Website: macys
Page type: gifting
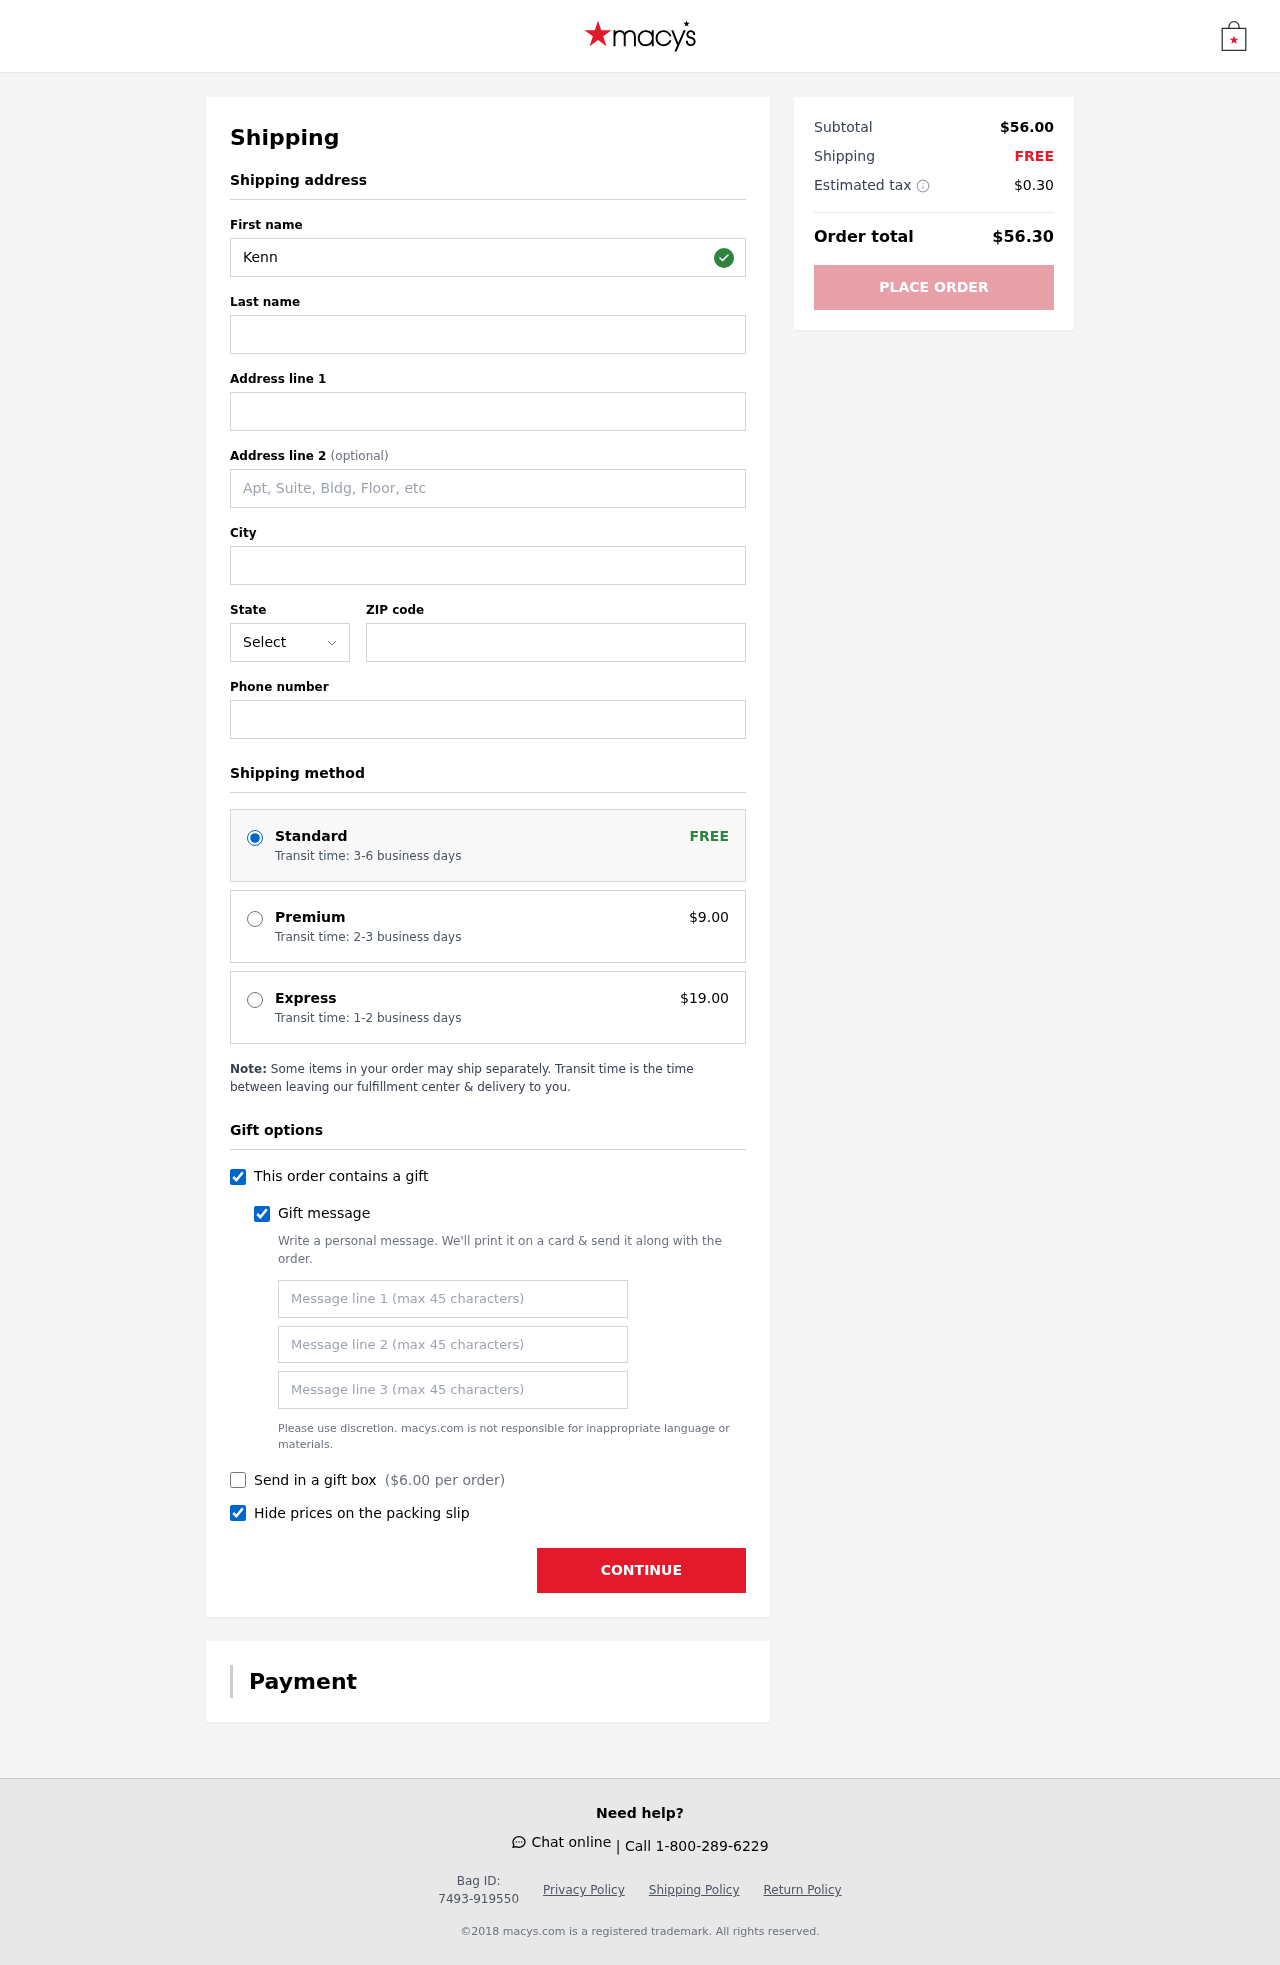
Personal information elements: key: PII_STATE_ABBR
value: MH
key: PII_FIRSTNAME
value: Kenneth
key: PII_LASTNAME
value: Brown
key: PII_STREET
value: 28094 Jennings Fall Apt. 940
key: PII_STREET2
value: Suite 827
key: PII_CITY
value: Morrisstad
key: PII_POSTCODE
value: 34117
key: PII_PHONE
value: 8875114081
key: PII_GIFT_MESSAGE
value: Hey Richard, I thought you might appreciate this little boost for your joints—after all the hikes we’ve got planned! Wishing you a year full of adventure and staying active. Cheers!  Kenneth
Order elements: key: ORDER_SHIPPING_STANDARD
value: Transit time: 3-6 business days
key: ORDER_SHIPPING_PREMIUM
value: Transit time: 2-3 business days
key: ORDER_SHIPPING_PREMIUM_PRICE
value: $9.00
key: ORDER_SHIPPING_EXPRESS
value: Transit time: 1-2 business days
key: ORDER_SHIPPING_EXPRESS_PRICE
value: $19.00
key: ORDER_GIFT_BOX_PRICE
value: $6.00
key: ORDER_SUBTOTAL
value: $56.00
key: ORDER_SHIPPING_COST
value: FREE
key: ORDER_TAX
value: $0.30
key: ORDER_TOTAL
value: $56.30